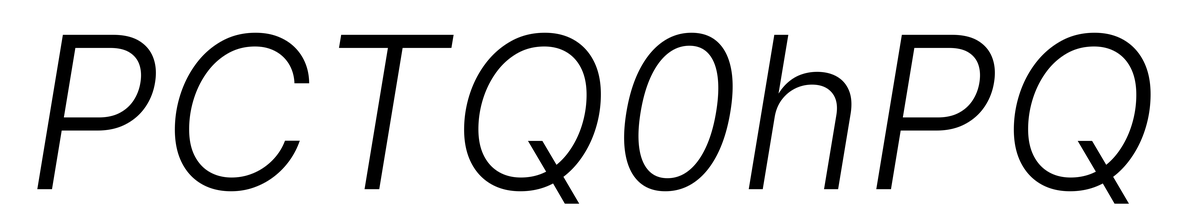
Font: Inter-Italic_Light_Italic